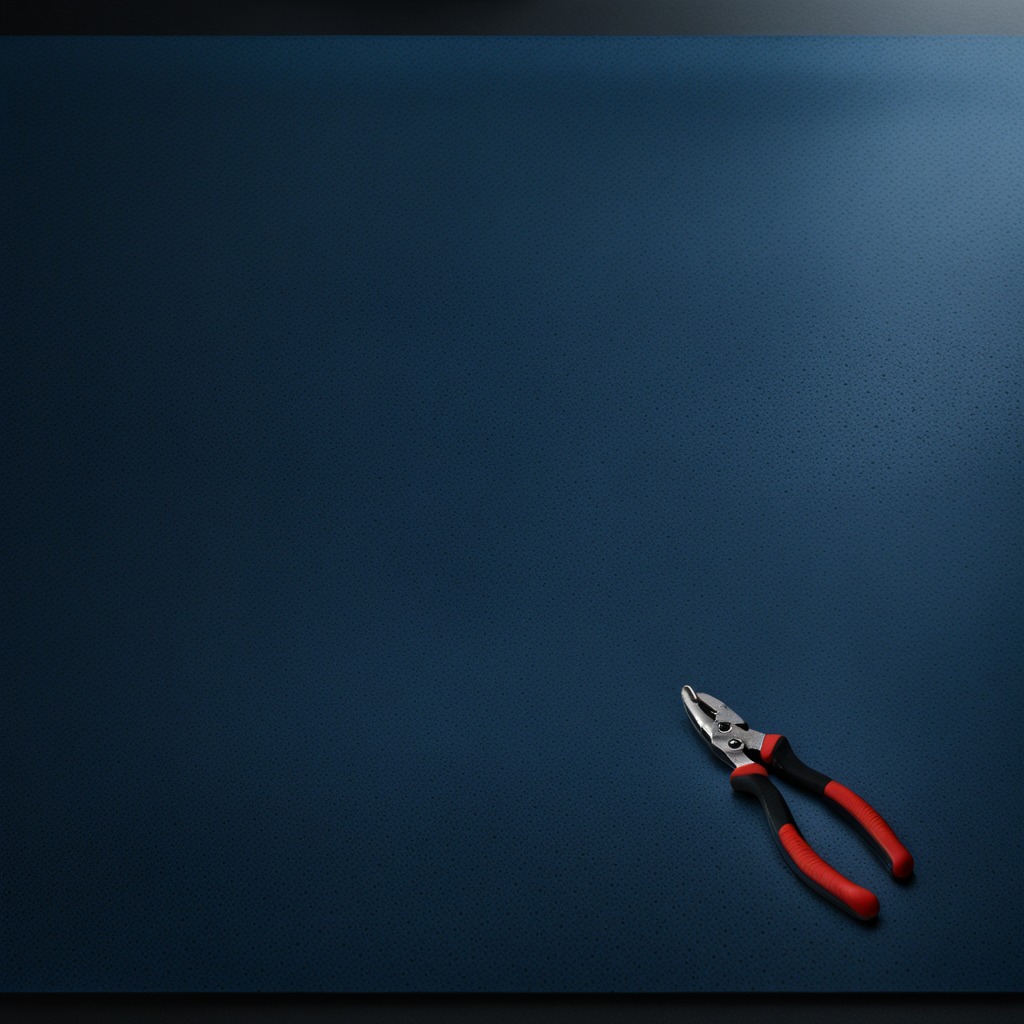
A plier lies on the tabletop.